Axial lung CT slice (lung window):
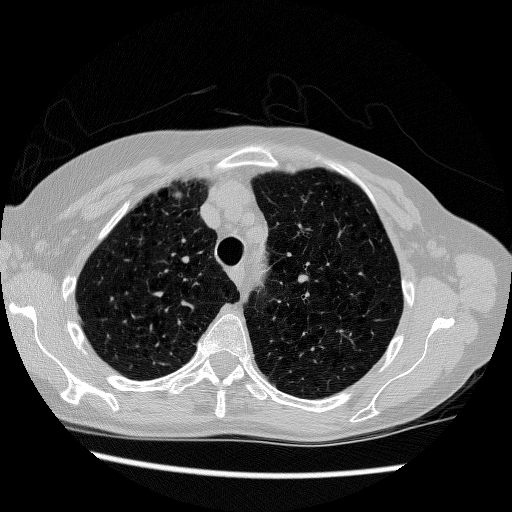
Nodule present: no